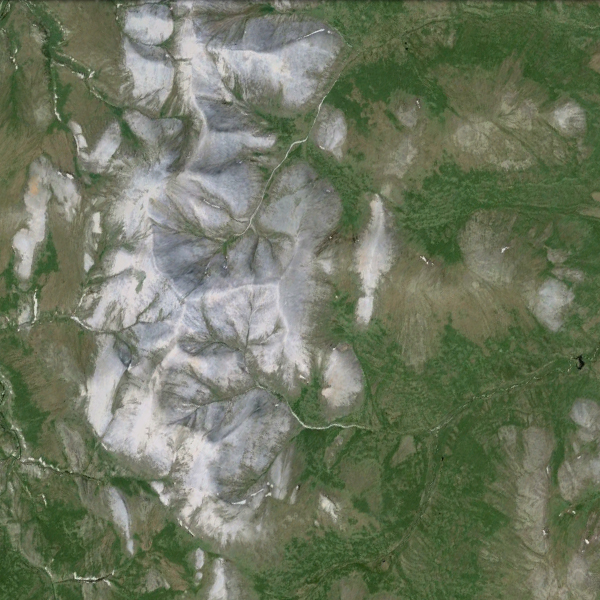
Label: Mountain